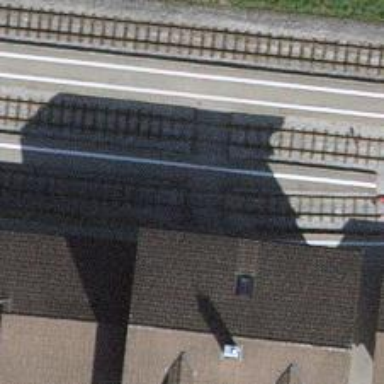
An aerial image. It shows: Railway station that also serves as public transport station.